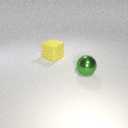
large yellow rubber cube to the left of large green metal sphere